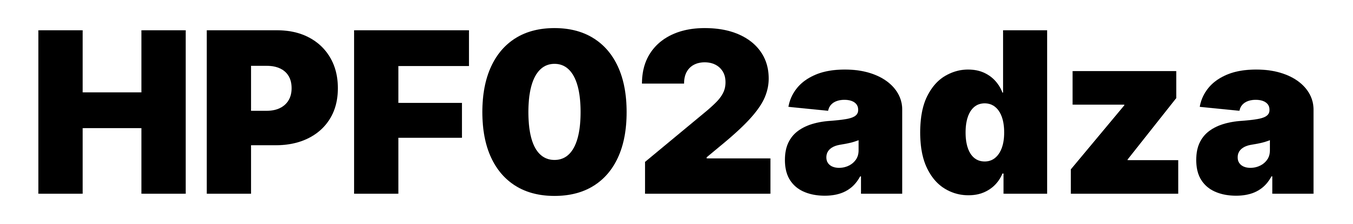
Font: Inter_Black